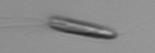
Label: Chrysochromulina